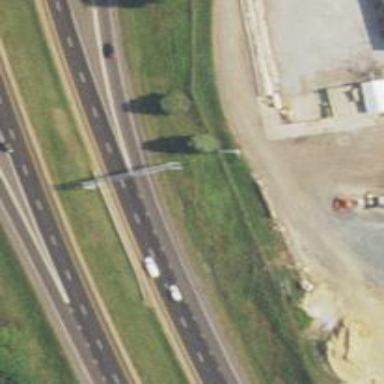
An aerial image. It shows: Motorway junction.